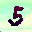
Label: 5